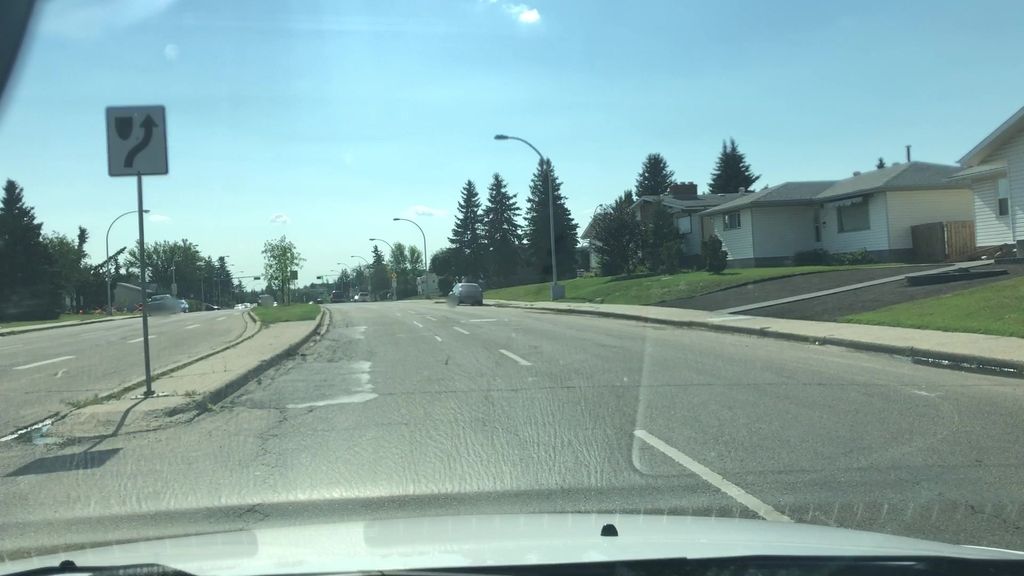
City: edmonton